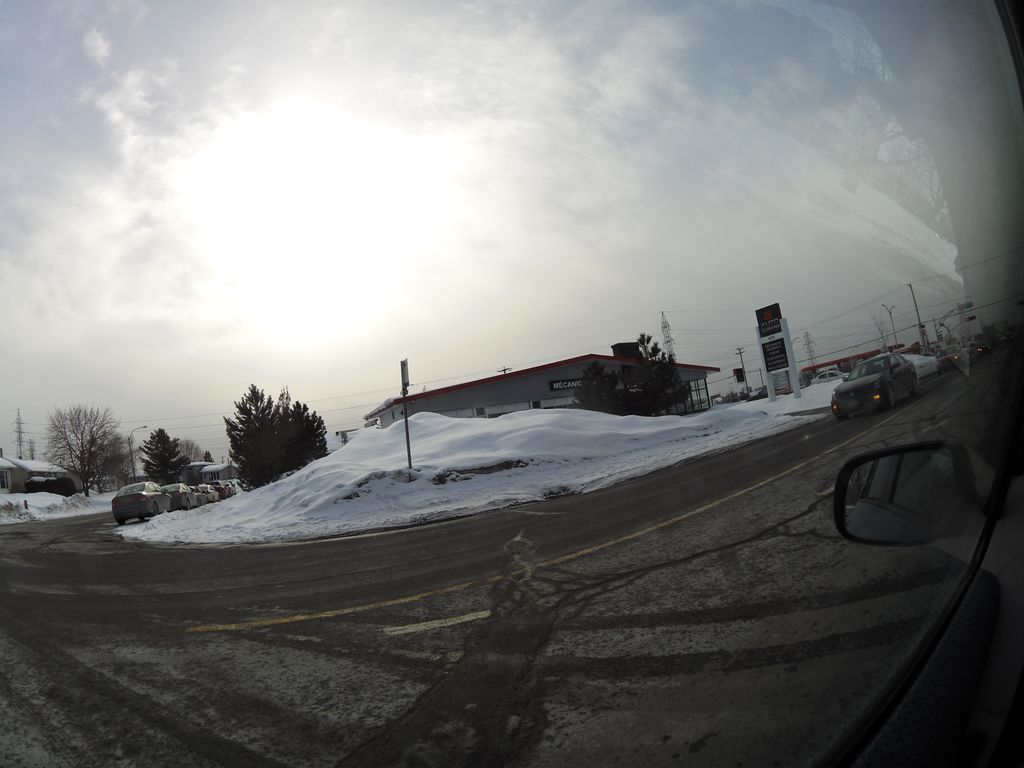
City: ottawa-gatineau